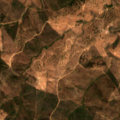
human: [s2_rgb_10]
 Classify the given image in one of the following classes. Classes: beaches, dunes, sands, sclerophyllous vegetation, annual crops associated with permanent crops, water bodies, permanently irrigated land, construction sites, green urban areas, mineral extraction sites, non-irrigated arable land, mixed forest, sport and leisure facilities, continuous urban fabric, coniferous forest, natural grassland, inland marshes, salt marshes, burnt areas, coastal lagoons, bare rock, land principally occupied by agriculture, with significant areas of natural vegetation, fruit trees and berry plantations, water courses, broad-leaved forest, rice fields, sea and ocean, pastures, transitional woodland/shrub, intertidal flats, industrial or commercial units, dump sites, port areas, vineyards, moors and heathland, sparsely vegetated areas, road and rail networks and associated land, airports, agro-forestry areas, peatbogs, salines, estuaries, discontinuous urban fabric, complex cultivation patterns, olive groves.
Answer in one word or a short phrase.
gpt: broad-leaved forest, transitional woodland/shrub